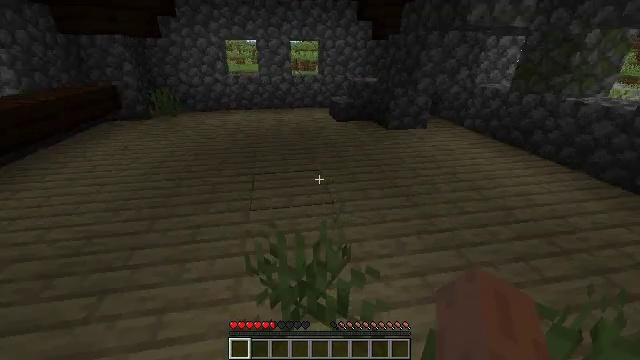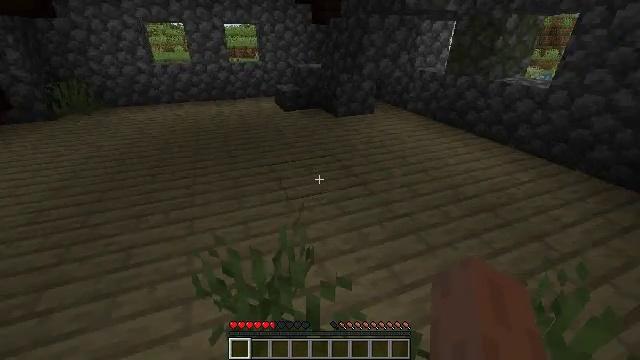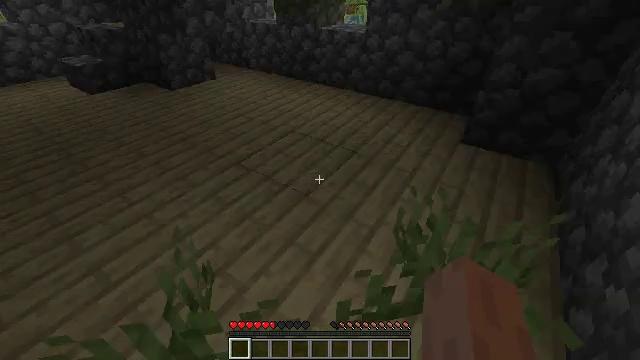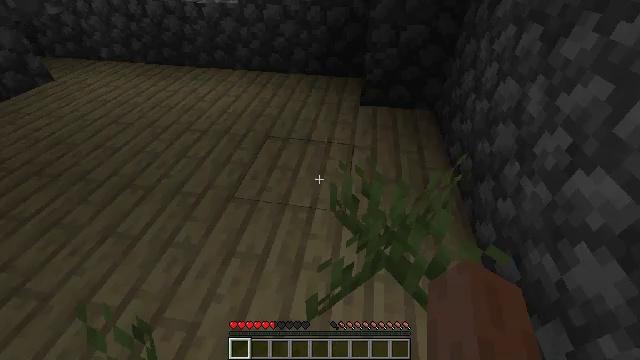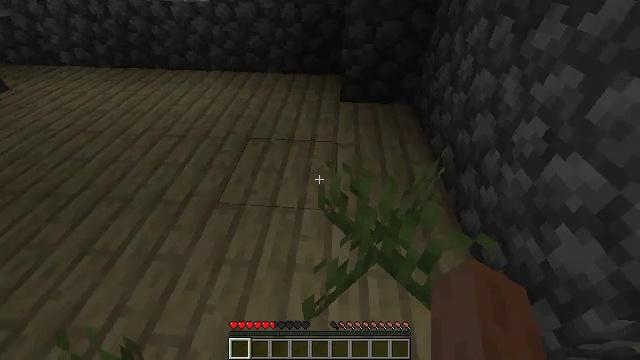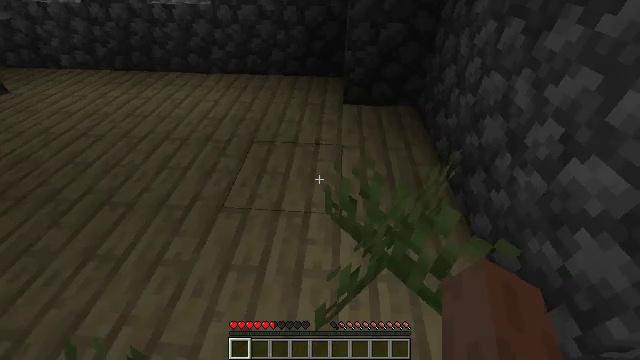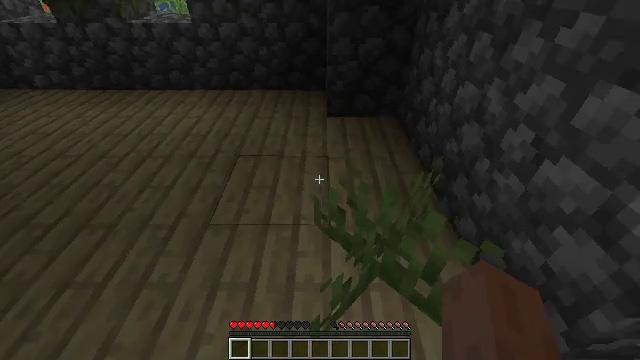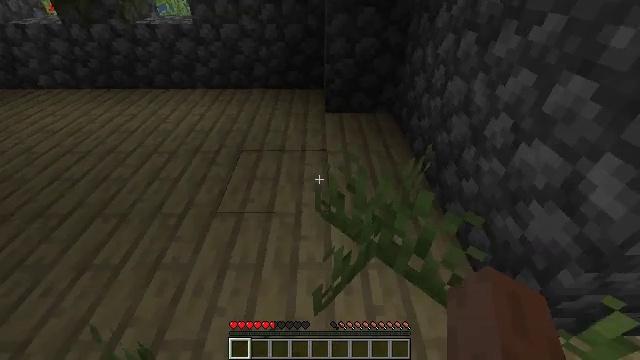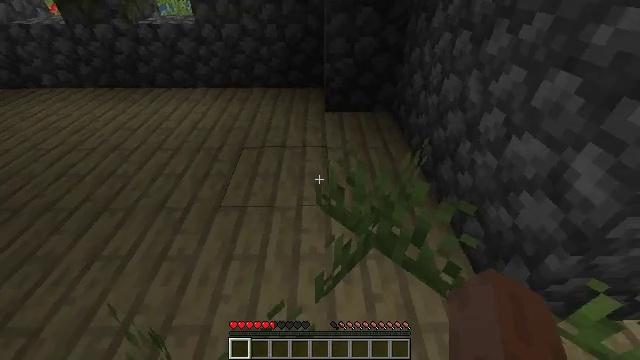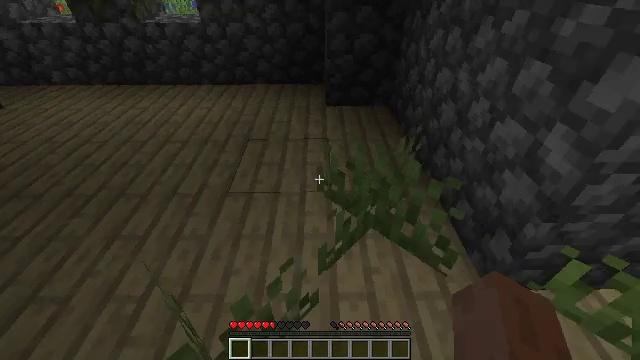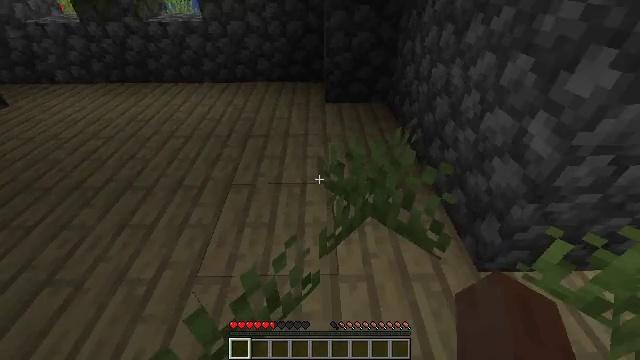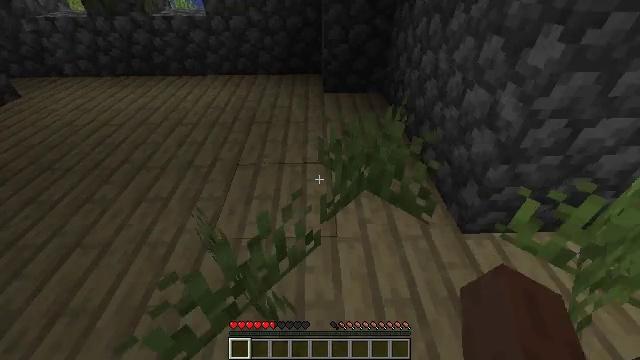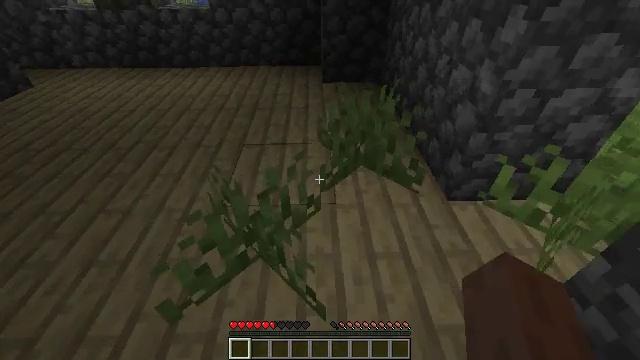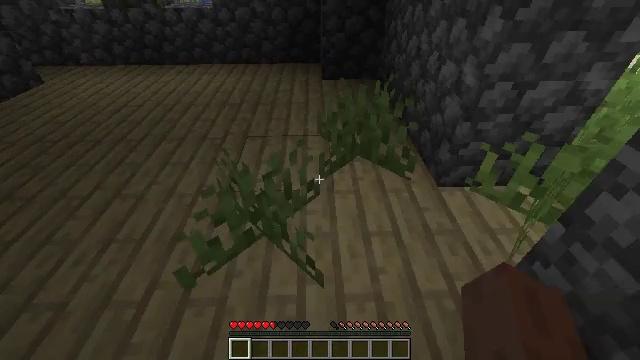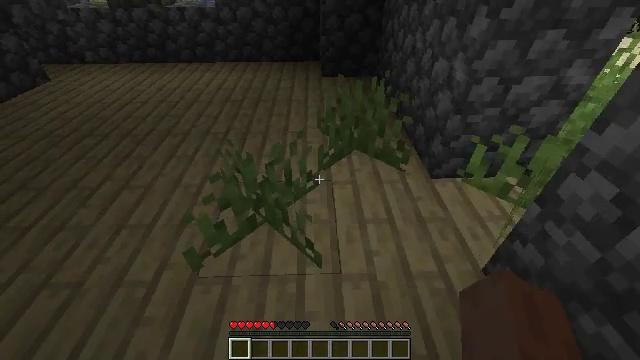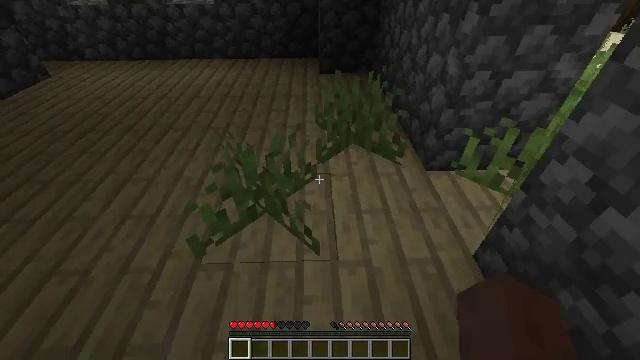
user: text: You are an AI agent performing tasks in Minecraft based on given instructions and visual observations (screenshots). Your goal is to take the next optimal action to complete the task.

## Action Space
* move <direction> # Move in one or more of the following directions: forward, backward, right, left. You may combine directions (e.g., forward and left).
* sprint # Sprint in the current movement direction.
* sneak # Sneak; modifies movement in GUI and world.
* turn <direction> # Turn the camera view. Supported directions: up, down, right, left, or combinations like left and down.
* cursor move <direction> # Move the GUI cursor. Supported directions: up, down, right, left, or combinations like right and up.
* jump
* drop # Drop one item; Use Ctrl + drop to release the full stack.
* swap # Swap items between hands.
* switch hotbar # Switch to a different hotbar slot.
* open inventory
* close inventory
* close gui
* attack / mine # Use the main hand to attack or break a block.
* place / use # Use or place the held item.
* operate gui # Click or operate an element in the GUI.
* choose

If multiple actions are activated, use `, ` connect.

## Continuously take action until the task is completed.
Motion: motion action
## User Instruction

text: Collect birch planks from structures.
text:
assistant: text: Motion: move forward, turn right and down, attack / mine
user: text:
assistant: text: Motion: move forward, turn right and down, attack / mine
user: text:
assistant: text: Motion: turn right and down, attack / mine
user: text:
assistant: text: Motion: turn right, attack / mine
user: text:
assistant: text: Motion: attack / mine
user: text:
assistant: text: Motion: move back, turn right and up, attack / mine
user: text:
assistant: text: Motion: move back, attack / mine
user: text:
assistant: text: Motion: move back, attack / mine
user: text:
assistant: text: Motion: move back, attack / mine
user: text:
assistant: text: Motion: move back, attack / mine
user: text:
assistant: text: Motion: move back, attack / mine
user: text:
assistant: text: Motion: move back, attack / mine
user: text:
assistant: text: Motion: move back, attack / mine
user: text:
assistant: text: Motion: move back, attack / mine
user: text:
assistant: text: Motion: move back, attack / mine
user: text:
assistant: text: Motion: move back, turn right and down, attack / mine
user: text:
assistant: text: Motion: move back, turn right and down, attack / mine
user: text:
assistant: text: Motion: move back, attack / mine
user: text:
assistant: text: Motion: move back, attack / mine
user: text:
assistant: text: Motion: move back, attack / mine
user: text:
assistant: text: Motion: move back, attack / mine
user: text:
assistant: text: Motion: move back, attack / mine
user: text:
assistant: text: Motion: attack / mine
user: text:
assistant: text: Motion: attack / mine
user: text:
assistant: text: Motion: attack / mine
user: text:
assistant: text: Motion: attack / mine
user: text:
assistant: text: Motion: turn up, attack / mine
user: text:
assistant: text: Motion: no_op
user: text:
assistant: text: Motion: turn up
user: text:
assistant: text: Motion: turn up